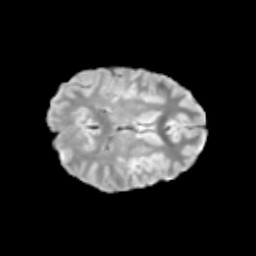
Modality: T2w
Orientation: axial
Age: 10
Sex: male
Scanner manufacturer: siemens
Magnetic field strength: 3 T
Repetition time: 3.8 s
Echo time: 0.07 s